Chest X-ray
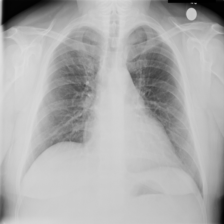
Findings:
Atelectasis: negative
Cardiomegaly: negative
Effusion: negative
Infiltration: negative
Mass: negative
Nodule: negative
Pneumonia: negative
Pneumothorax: negative
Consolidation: negative
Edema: negative
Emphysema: negative
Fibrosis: negative
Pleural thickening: negative
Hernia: negative